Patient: sex F, age 60
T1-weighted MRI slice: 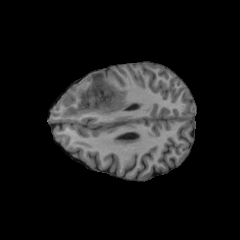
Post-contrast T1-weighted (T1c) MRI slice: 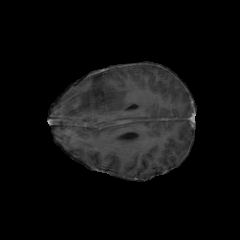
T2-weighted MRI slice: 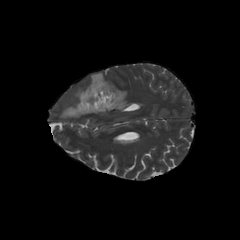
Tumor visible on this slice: yes
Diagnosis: Astrocytoma, IDH-mutant
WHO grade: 3